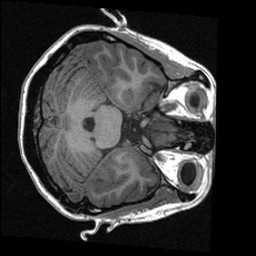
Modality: T1w
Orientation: axial